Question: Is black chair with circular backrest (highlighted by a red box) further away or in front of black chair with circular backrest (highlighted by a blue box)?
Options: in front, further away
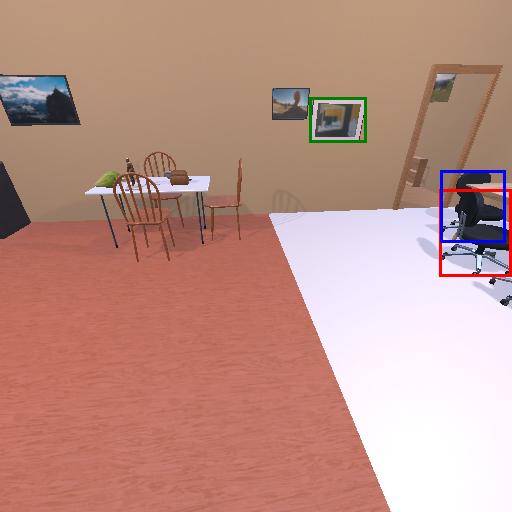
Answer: in front